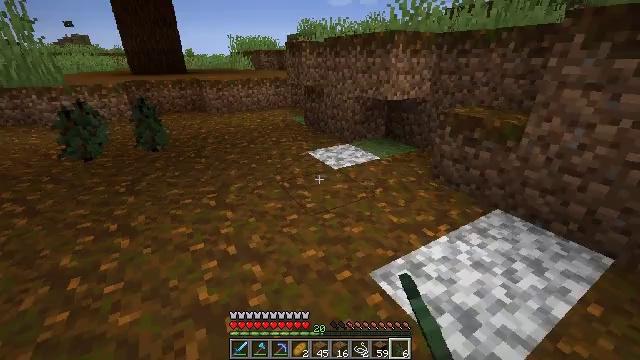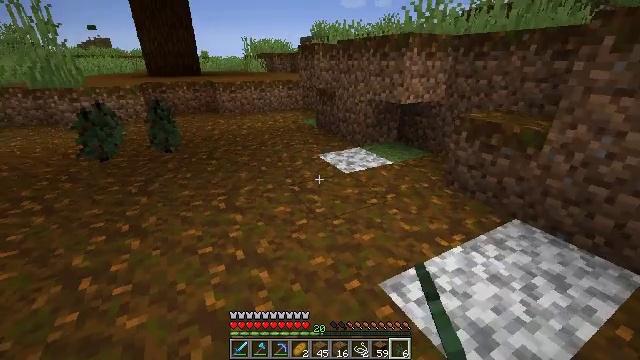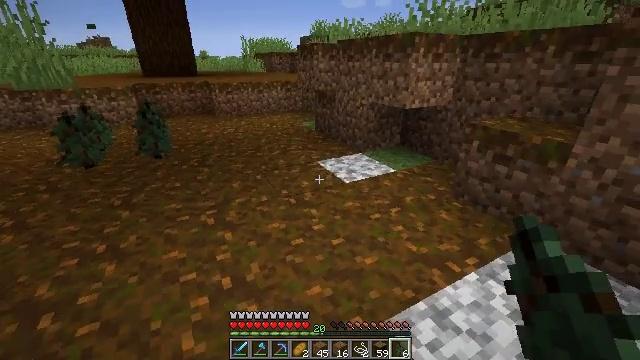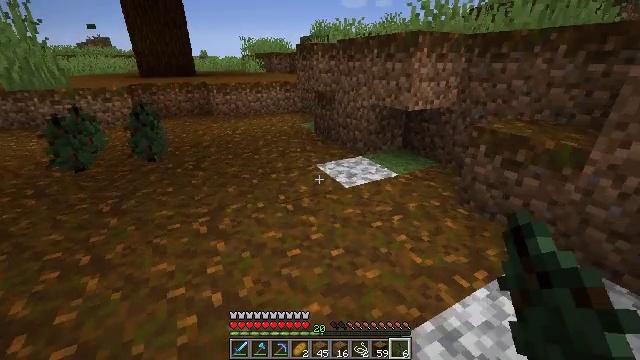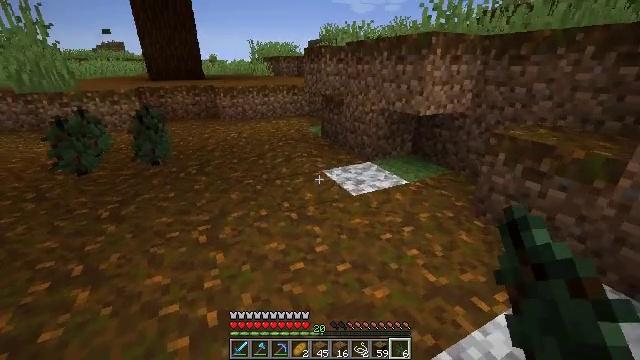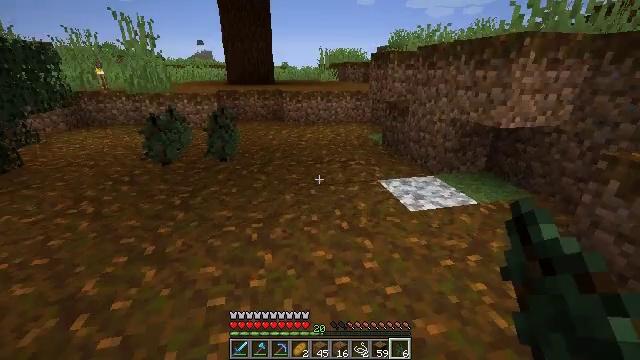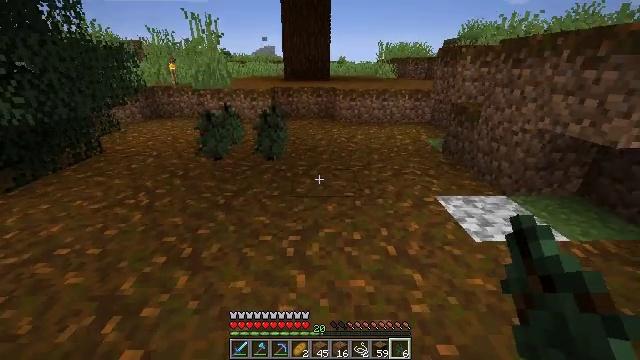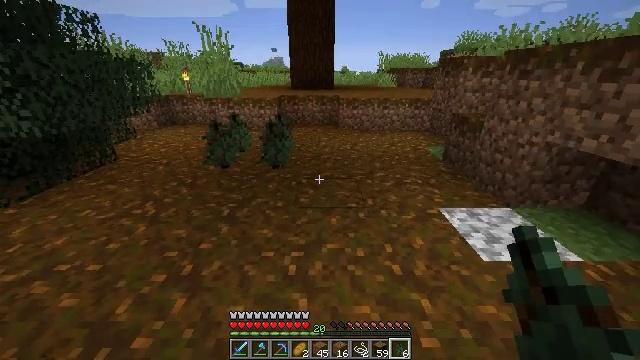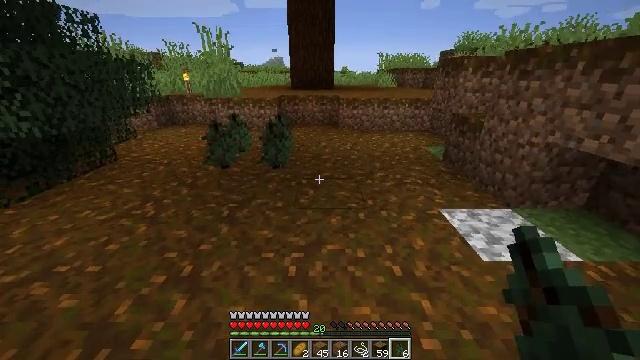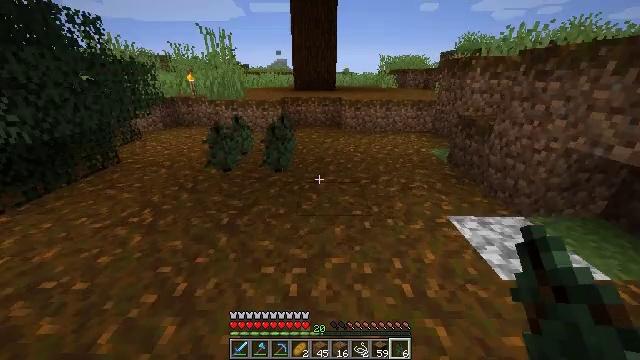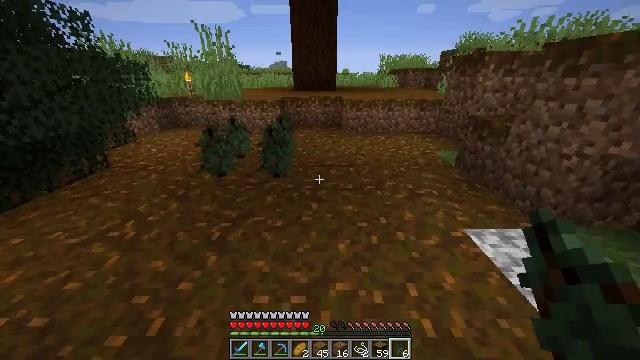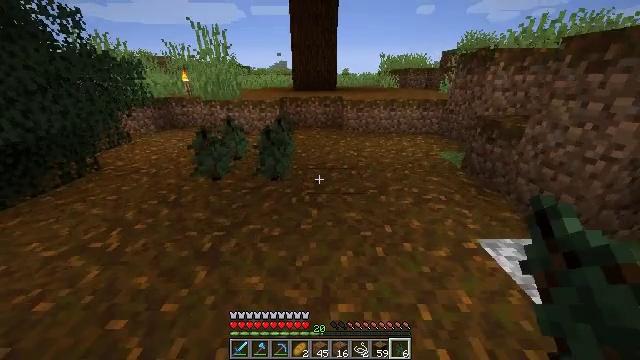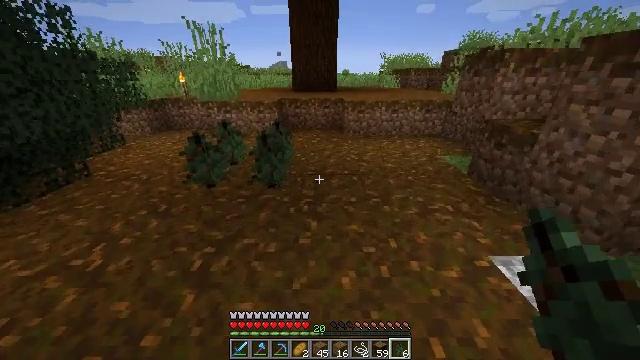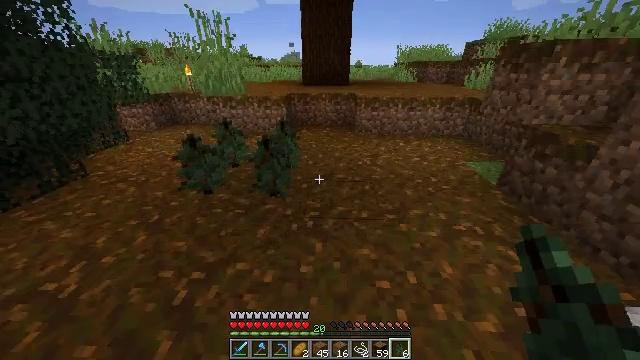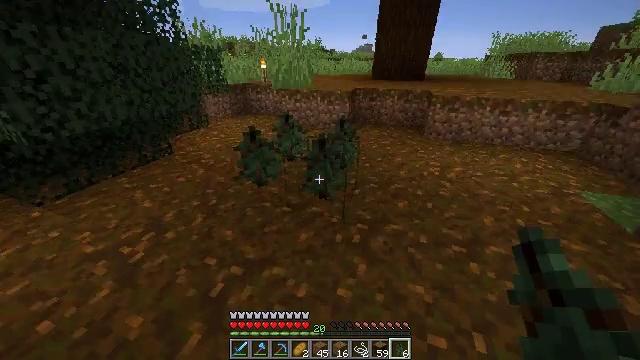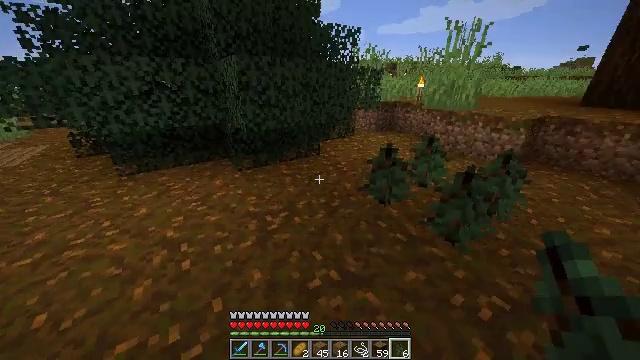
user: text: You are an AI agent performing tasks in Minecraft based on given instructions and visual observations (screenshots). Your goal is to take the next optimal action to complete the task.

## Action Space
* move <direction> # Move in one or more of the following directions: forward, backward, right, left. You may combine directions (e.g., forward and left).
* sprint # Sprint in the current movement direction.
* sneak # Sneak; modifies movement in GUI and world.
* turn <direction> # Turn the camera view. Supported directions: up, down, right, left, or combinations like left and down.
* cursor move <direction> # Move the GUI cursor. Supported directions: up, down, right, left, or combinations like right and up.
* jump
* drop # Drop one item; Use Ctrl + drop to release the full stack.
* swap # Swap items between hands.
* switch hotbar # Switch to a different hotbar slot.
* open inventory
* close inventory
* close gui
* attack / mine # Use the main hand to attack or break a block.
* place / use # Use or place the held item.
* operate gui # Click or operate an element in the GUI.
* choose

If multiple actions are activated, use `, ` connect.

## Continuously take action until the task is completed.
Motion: motion action
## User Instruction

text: Mine the small spruce sapling.
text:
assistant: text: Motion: move forward, turn left
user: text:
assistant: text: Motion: move forward
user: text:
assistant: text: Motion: move forward
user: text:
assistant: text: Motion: move forward, turn left
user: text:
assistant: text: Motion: move forward, turn left and up
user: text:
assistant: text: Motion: move forward, sprint, turn left
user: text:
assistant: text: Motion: move forward, sprint, turn left
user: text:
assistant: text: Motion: move forward, sprint
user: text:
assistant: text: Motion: move forward, sprint
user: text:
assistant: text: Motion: move forward, sprint
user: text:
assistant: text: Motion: move forward, sprint
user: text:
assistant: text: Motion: move forward, sprint
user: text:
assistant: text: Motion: move forward, turn left and down
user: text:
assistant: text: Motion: move forward, turn left and down
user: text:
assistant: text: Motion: turn left and up
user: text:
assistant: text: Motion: turn left and up
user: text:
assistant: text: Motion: turn right
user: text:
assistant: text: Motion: move forward, turn right and down
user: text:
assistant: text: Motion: move forward, turn right and down
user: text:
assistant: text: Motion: move forward, turn right
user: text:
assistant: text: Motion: move forward, turn right and down
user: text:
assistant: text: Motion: move forward, turn right and down
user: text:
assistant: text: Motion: no_op
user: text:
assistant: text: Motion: no_op
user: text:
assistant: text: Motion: turn right and down
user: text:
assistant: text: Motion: turn right and down
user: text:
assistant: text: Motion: move left
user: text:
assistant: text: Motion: move left, turn left and down
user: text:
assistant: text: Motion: move left, turn left and down
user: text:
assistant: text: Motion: move left, turn left and down